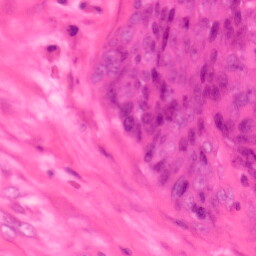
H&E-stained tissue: Colon